Field crop: maize
Growth stage: 2
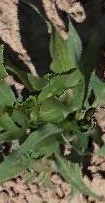
Species: maize